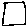
Label: square